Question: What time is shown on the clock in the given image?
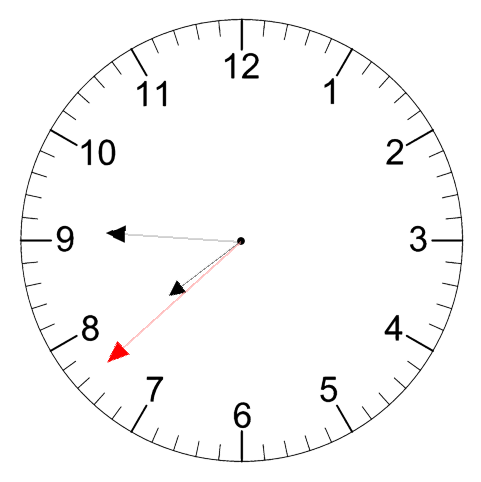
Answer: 07:45:38